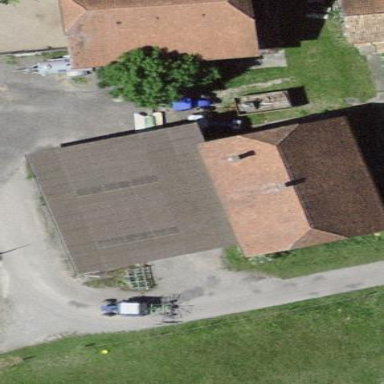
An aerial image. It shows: View of roof of building.